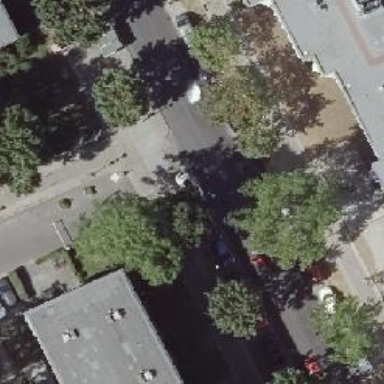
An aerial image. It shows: Residential road with asphalt surface and separate sidewalk. There is parallel parking lane on the left side of the road.